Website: crate-barrel
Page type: account-selection
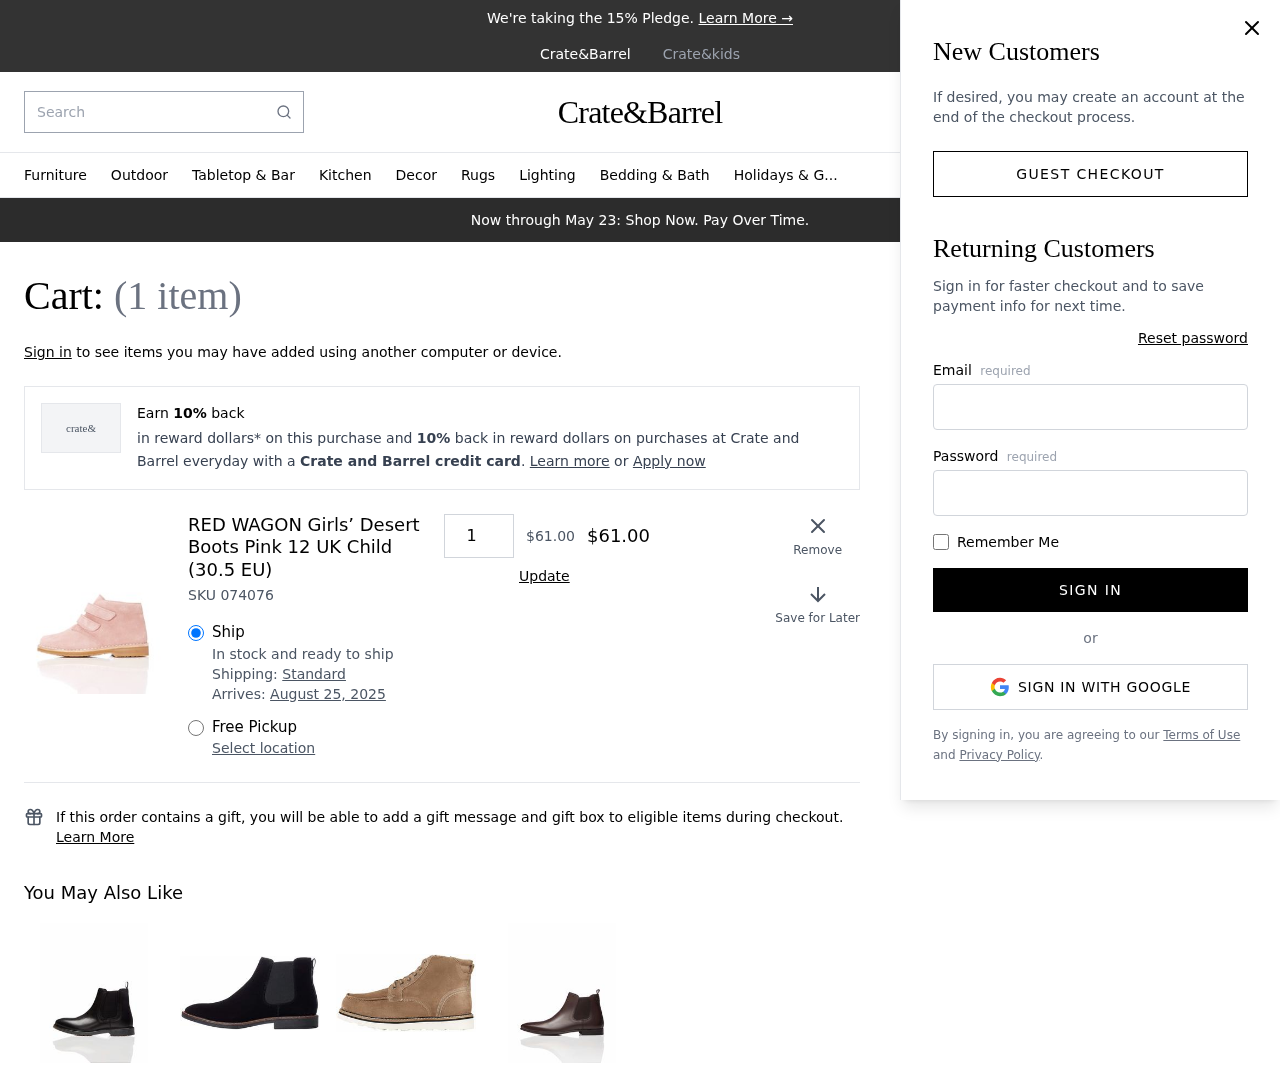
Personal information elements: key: PII_EMAIL
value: virginia_anderson@yahoo.com
Product elements: key: PRODUCT1_NAME
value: RED WAGON Girls’ Desert Boots Pink 12 UK Child (30.5 EU)
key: PRODUCT1_PRICE
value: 61
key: PRODUCT1_QUANTITY
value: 1
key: PRODUCT1_SKU
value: SKU 074076
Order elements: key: ORDER_NUM_ITEMS
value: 1
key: ORDER_DELIVERY_DATE
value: August 25, 2025
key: ORDER_SUBTOTAL
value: $61.00
Search elements: key: HEADER_SEARCH
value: Search